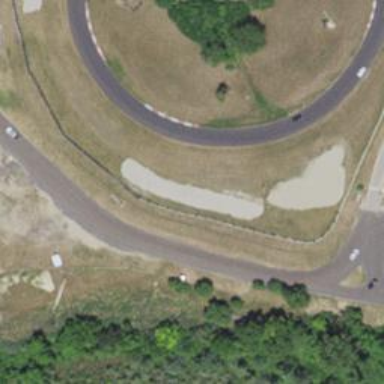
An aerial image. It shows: Raceway for motor sports.